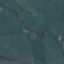
Land use / land cover class: Pasture